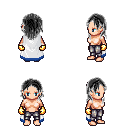
a pixel art fantasy rpg character, female body template, human, light skin, white trimmed cape, metal pants, gray long hairstyle, gold gloves, four views (front, back, left, right), 2x2 character sprite sheet, small pixel art, hard edges, no anti-aliasing